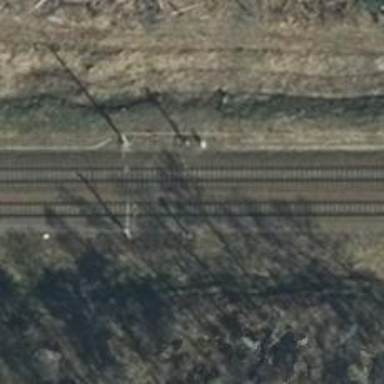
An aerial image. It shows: Site related to railway infrastructure.